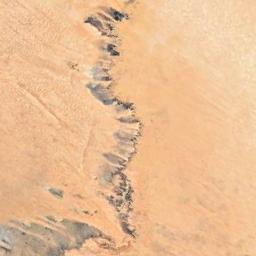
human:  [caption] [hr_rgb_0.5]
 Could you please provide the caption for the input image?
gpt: There are yellow desert with a line of green plants .

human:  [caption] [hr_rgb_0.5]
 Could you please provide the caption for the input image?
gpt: The yellow desert covers the brown bare land .

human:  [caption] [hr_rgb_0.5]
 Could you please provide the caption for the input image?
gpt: The desert has yellow sand and some decayed rocks .

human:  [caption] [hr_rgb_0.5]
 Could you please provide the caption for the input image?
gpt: There is a little grain in this desert .

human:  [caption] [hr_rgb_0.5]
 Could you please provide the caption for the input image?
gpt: A desert covered by sand and some bare land .